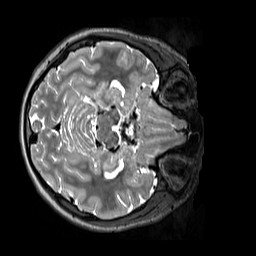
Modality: T2w
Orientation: axial
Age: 11
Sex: female
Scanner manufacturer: siemens
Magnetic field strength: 3 T
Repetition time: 3.2 s
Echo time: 0.408 s